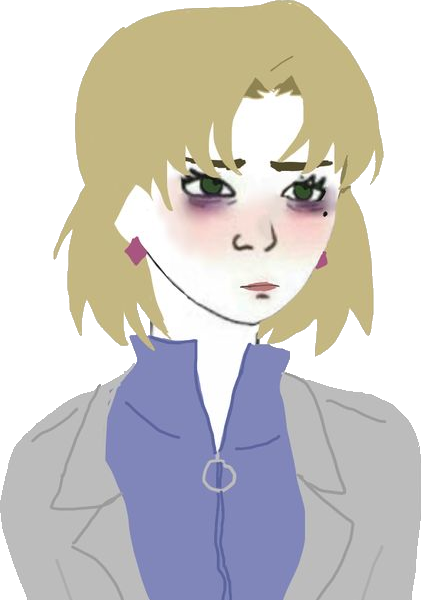
Label: 5_Doomer_Girl